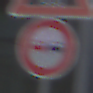
Verkehrszeichen: Ueberholverbot
Zusatzzeichen oben: BeweglicheBruecke
Umgebung: Outdoor, Urban
Tageszeit: MorningAfternoon
Wetter: PartlyCloudy
Licht: Natural
Jahreszeit: NotSpecified
Kontrast: HighContrast